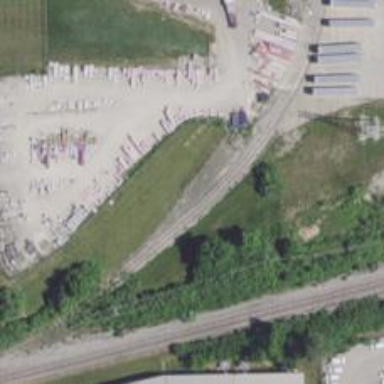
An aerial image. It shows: Rail spur service.